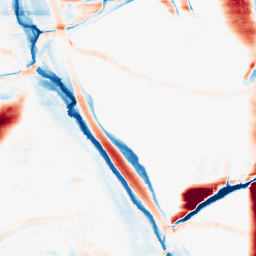
Category: morphological
Decomposition family: morphological_rect
Decomposition parameters: operation: average
width: 50
height: 10
Upsampling method: bspline
Upsampling parameters: scale: 2
Upsampling scale: 2